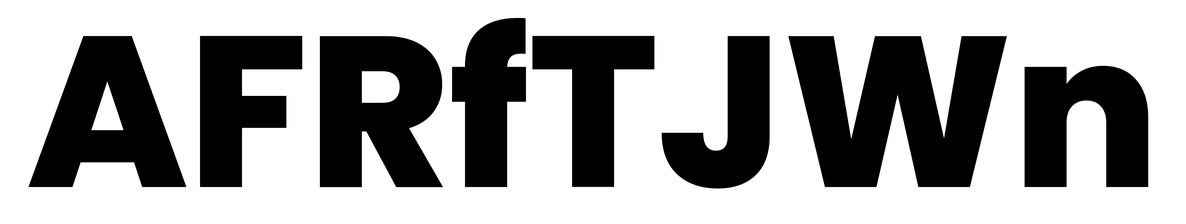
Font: Poppins-ExtraBold